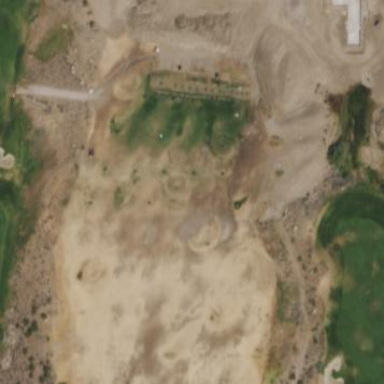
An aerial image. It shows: Grassy area designated for driving range golf.